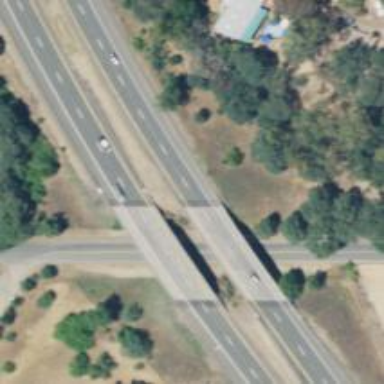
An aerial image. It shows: Viaduct bridge on motorway.